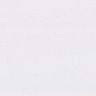
Metastatic tissue present: no